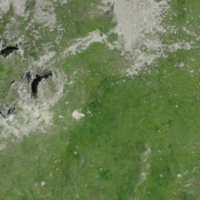
EUNIS habitat code: 26
Species observed at this site:
Bartsia alpina